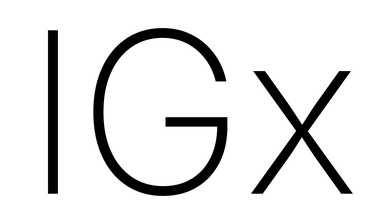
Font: Inter_ExtraLight